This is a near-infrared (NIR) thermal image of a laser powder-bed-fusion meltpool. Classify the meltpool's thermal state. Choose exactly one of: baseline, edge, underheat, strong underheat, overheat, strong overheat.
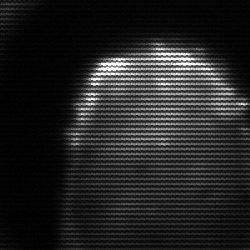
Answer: strong underheat